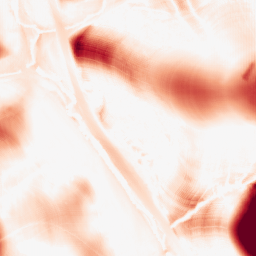
Category: morphological
Decomposition family: tophat
Decomposition parameters: size: 50
mode: white
Upsampling method: fft_zeropad
Upsampling parameters: scale: 4
Upsampling scale: 4